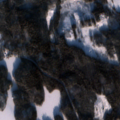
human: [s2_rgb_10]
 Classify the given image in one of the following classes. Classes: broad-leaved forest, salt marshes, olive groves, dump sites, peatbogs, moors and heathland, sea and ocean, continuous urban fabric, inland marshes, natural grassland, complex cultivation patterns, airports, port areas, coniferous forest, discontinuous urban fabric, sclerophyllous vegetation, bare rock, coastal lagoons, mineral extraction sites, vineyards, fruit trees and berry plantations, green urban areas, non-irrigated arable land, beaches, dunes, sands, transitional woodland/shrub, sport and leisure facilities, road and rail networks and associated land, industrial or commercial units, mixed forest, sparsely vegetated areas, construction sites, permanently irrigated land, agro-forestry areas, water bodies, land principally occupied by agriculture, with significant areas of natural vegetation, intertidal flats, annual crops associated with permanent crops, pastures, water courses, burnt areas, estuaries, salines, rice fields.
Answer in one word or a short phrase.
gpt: coniferous forest, mixed forest, transitional woodland/shrub, water bodies